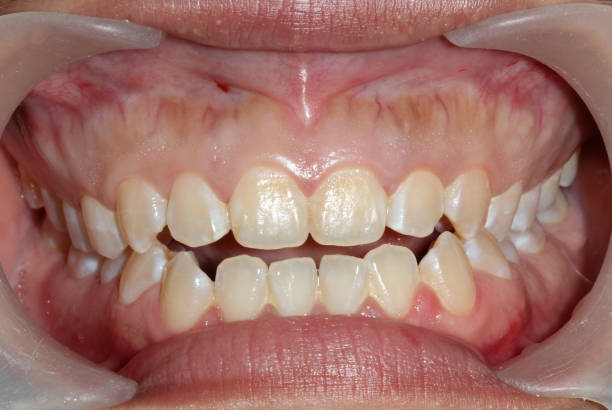
Condition: Gingivitis